Question: can any body instruct me what is "install parameter" in jcmanager? is it the same PR and LC parameters? what values it accept and what is the difference among different values?

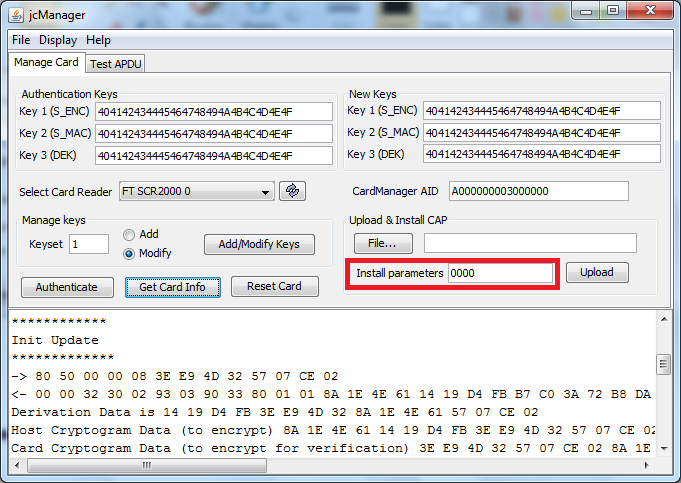
Answer: It is what is passed as information to the 'Applet.install(byte[] param, short paramOffset, byte paramLength)' method. The precise information is in the Global Platform Card specification. It may include GP flags (e.g. default selected), the instance AID and - of course - user parameters.